Question: So, I'm drawing 100 concentric circles. However, when I try and render such a large amount of concentric circles with Graphics2D it starts to look a bit blurry and just generally unattractive (see pic).
'''
g2.setRenderingHint(RenderingHints.KEY_ANTIALIASING, RenderingHints.VALUE_ANTIALIAS_ON);
g2.setRenderingHint(RenderingHints.KEY_INTERPOLATION, RenderingHints.VALUE_INTERPOLATION_BICUBIC);
g2.setRenderingHint(RenderingHints.KEY_ALPHA_INTERPOLATION, RenderingHints.VALUE_ALPHA_INTERPOLATION_QUALITY);
g2.setRenderingHint(RenderingHints.KEY_COLOR_RENDERING, RenderingHints.VALUE_COLOR_RENDER_QUALITY);
g2.setRenderingHint(RenderingHints.KEY_DITHERING, RenderingHints.VALUE_DITHER_ENABLE);
g2.setRenderingHint(RenderingHints.KEY_RENDERING, RenderingHints.VALUE_RENDER_QUALITY);
'''
I've done all this stuff, but this seems to be as good as it gets. Is there anything else I can do or is there another library that could get me a better result?

EDIT: This is all done by the fillOval method. Something like:
'''
for (int i = 0; i < 100; i++) {
x = getX(i);
y = getY(i);
length = getLength(i);
g2.fillOval(x,y,length,length);
}
'''
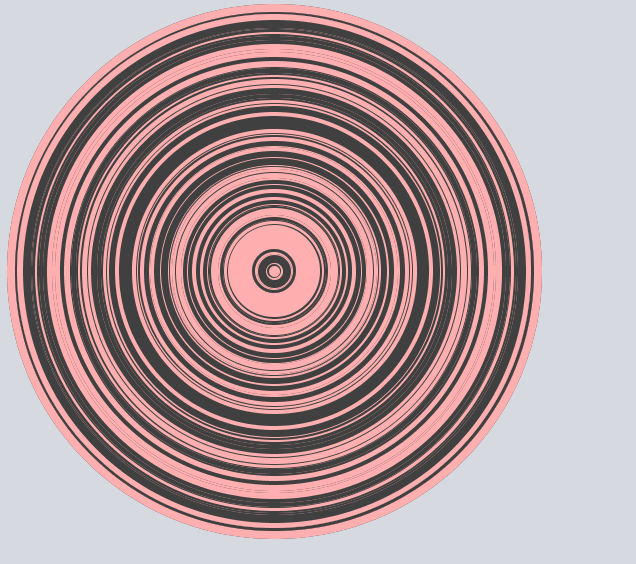
Answer: The speckles you're seeing are artifacts of antialiased drawing of multiple objects with close-together edges. Since you don't show what 'getLength(i)' is doing, I'm not sure, but it looks like you have multiple circles with very close or identical radii but different colors.
Try processing your data set ('getLength(i)') so that you never draw a circle which is within some small threshold (say, 0.5 pixel) of being the same radius as the previous/next one. This will prevent the speckles from forming.
If you absolutely need to include all the detail, then I suggest you switch to a "procedural graphics" approach. This means that you generate the image using your own code:
'''
For each (x, y) in the image bounds:
Compute distance from center
Find which circles the distance +- 1 pixel is touching
Set pixel (x, y) to the weighted average of the colors of those circles based on how much of each circle fills the pixel
'''
This will produce a "perfect" image without over-draw artifacts. This is effectively reimplementing antialiased circle drawing, but taking into account all the circles simultaneously rather than one at a time.
(Note that you can make this more efficient by computing the pixels for only 1/8 of the circle and mirroring/rotating it to cover the whole image.)